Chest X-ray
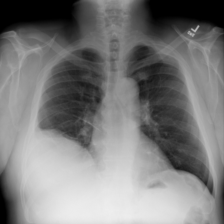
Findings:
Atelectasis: positive
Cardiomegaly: negative
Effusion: negative
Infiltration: negative
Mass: negative
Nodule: negative
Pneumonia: negative
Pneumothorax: negative
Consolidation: negative
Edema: negative
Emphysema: negative
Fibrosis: negative
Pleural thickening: negative
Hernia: negative